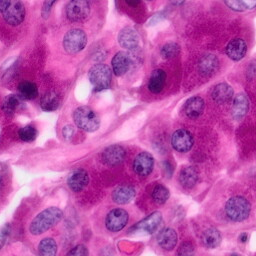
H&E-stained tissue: Pancreatic